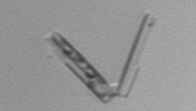
Label: Thalassionema